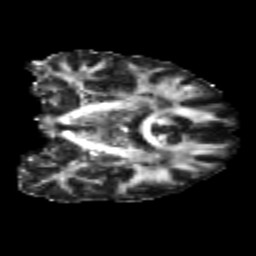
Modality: FA
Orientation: coronal
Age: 22
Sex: female
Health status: healthy
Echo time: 0.074 s